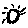
Label: sun